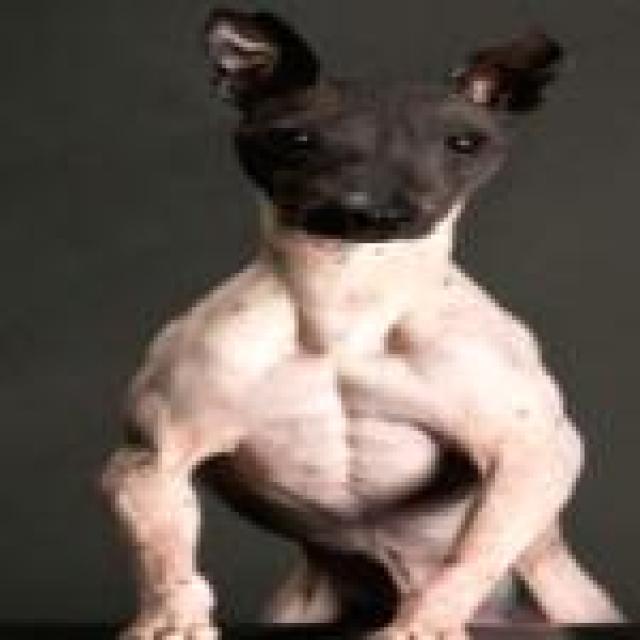
Healthy canine skin — no visible lesions, inflammation, or abnormalities. The skin and coat appear normal.